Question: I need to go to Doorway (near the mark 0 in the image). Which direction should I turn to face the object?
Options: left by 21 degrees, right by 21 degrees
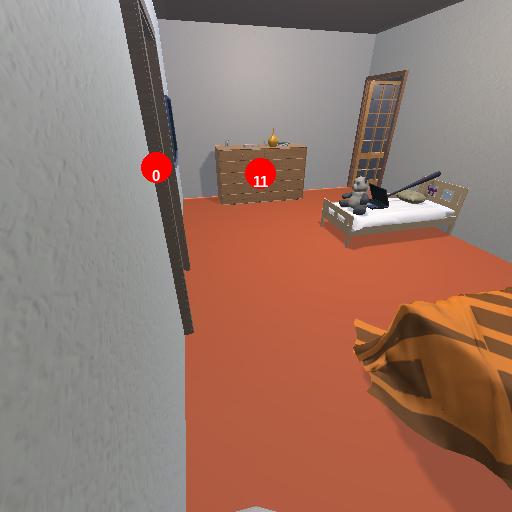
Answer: left by 21 degrees